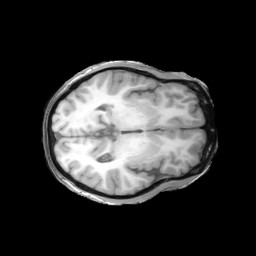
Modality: T1w
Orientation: axial
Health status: ill
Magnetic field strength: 3 T